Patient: sex M, age 40
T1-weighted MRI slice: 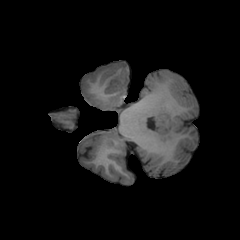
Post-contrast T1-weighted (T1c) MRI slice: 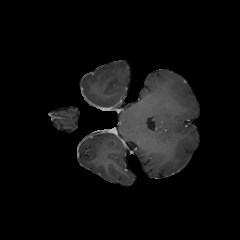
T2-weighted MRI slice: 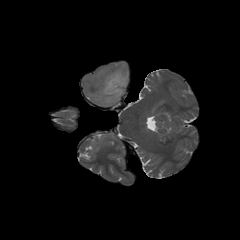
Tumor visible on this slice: yes
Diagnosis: Astrocytoma, IDH-mutant
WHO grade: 3